Question: Is it possible to remove the margin/padding of my FAB button when the user purchases in-app purchase.
The adview will be bellow my FAB button, but I want to remove it (and push the FAB to where the adview was).
this is how my layout looks like
my main activity xml code:
'''
<RelativeLayout xmlns:android="http://schemas.android.com/apk/res/android"
xmlns:tools="http://schemas.android.com/tools"
xmlns:materialdesign="http://schemas.android.com/apk/res-auto"
xmlns:fab="http://schemas.android.com/apk/res-auto"
xmlns:ads="http://schemas.android.com/apk/res-auto"
android:layout_width="match_parent"
android:layout_height="match_parent"
tools:context=".MainActivity">
<include
android:id="@+id/tool_bar"
layout="@layout/tool_bar">
</include>
<android.support.v7.widget.RecyclerView
android:layout_width="match_parent"
android:layout_height="match_parent"
android:focusable="true"
android:clickable="true"
android:background="?android:selectableItemBackground"
android:id="@+id/recyclerView"
android:layout_below="@+id/tool_bar"/>
<TextView android:id="@+id/list_empty"
android:layout_width="wrap_content"
android:layout_height="wrap_content"
android:text="No Shopping Items yet"
android:layout_centerVertical="true"
android:layout_centerHorizontal="true"/>
<com.software.shell.fab.ActionButton
android:id="@+id/buttonFloat"
android:layout_width="wrap_content"
android:layout_height="wrap_content"
fab:show_animation="@anim/fab_roll_from_down"
fab:hide_animation="@anim/fab_roll_to_down"
android:layout_above="@+id/adView"
android:layout_centerHorizontal="true"/>
<com.google.android.gms.ads.AdView
android:id="@+id/adView"
android:layout_width="wrap_content"
android:layout_height="wrap_content"
android:layout_centerHorizontal="true"
android:layout_alignParentBottom="true"
ads:adSize="BANNER"
ads:adUnitId="@string/banner_ad_unit_id">
</com.google.android.gms.ads.AdView>
'''
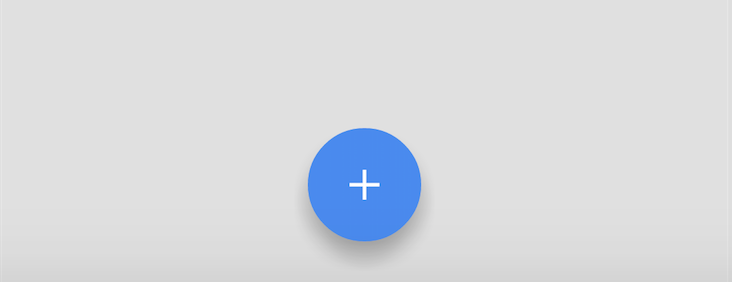
Answer: Just re-read your question:
One solution:
If you layer your FAB button view on top of the AdView, using a LinearLayout, changing the visibility of the AdView to "GONE" will allow the FAB view to automatically drop to where the AdView was. If you post your XML code it will be easier to help you out. A picture doesn't tell me what layout objects you are using.
One Example, assuming Layout has AdView with id="my_adview":
'''
View addView = findViewById(R.id.my_adview);
if ( purchased) {
addView.setVisibility(View.GONE);
}
'''